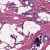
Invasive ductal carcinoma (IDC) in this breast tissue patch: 1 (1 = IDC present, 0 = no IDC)